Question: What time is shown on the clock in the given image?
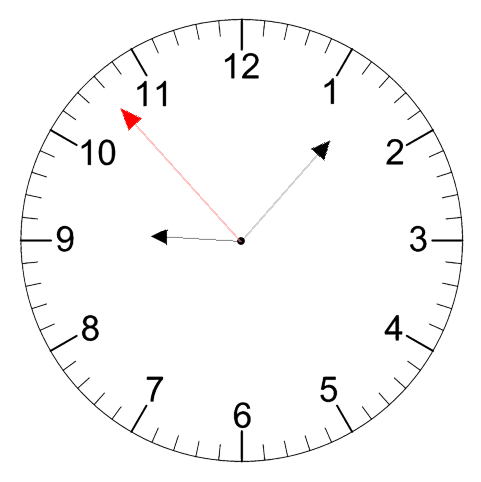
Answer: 09:06:53